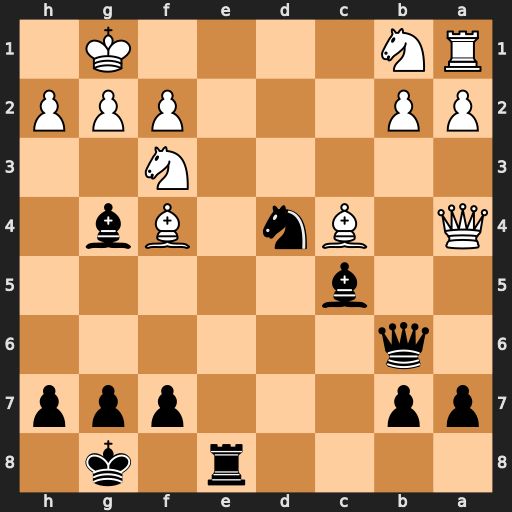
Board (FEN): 4r1k1/pp3ppp/1q6/2b5/Q1Bn1Bb1/5N2/PP3PPP/RN4K1
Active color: b
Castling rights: -
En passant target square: -
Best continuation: Nxf3+ gxf3 Re1+